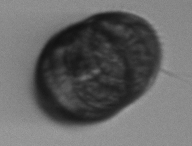
Label: Margalefidinium